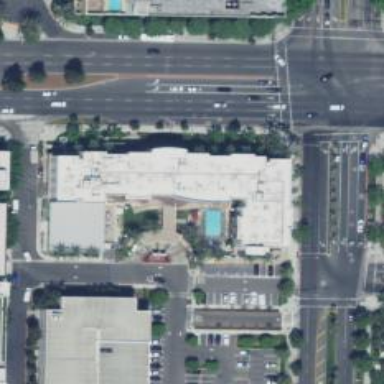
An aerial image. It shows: Hotel building.